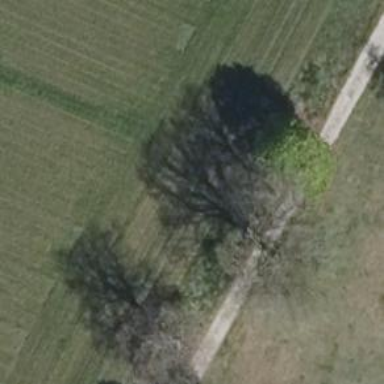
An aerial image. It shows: Deciduous tree with broadleaved leaves.